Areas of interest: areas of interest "High Virtuous Cloud Hall"
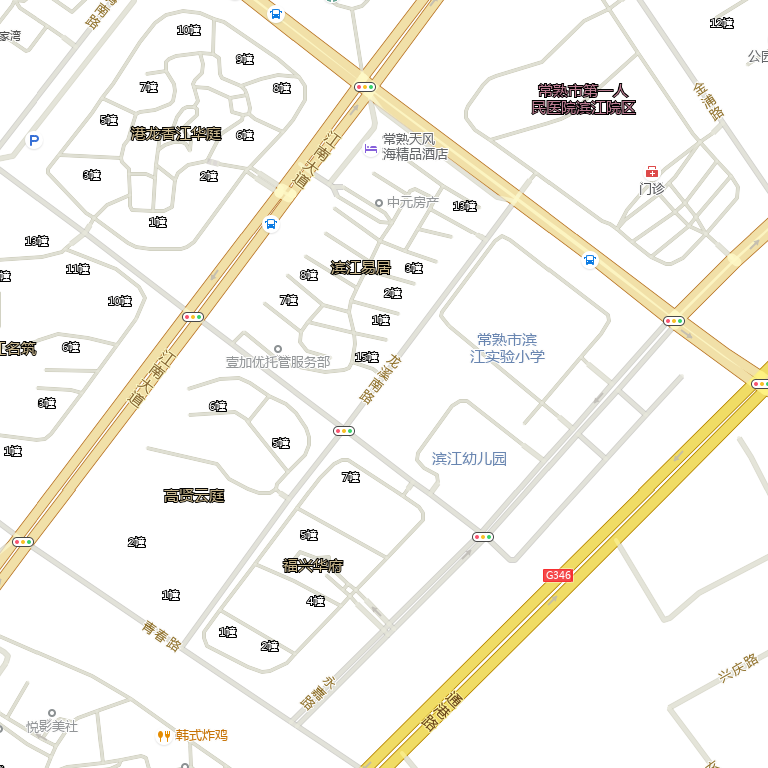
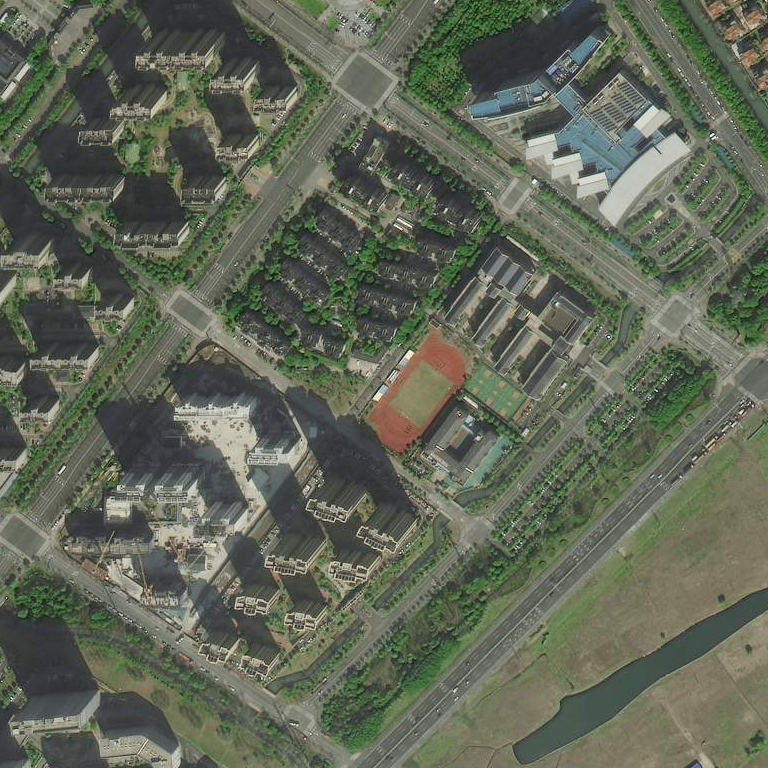